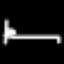
Label: bed